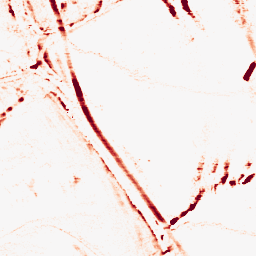
Category: morphological
Decomposition family: morphological_rect
Decomposition parameters: operation: opening
width: 10
height: 3
Upsampling method: linear_exact
Upsampling parameters: scale: 2
Upsampling scale: 2